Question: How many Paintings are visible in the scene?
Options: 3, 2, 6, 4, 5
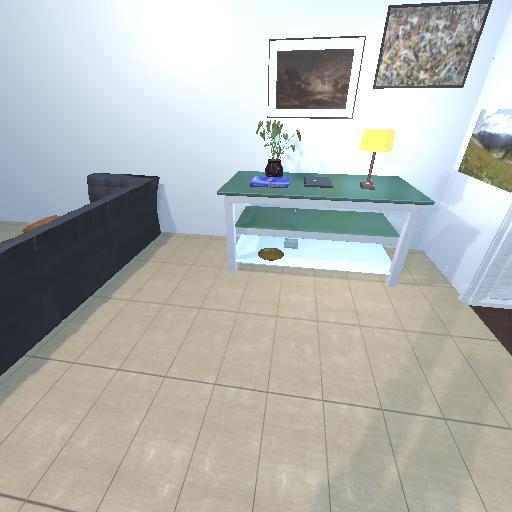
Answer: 3